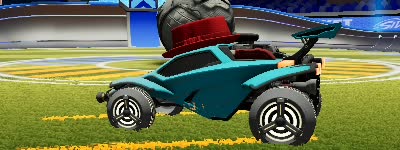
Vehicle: octane